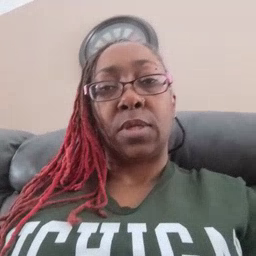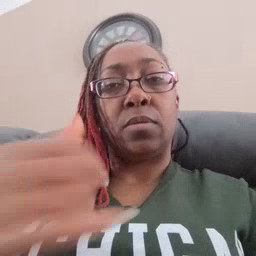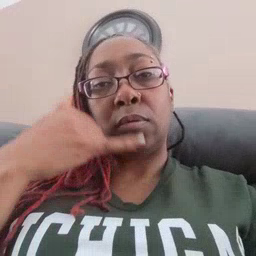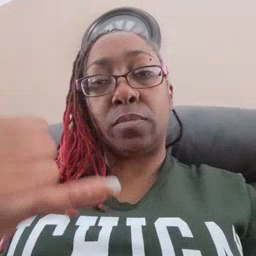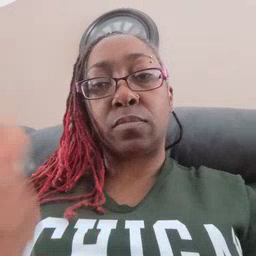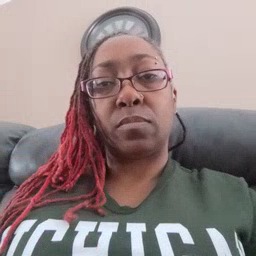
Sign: callonphone